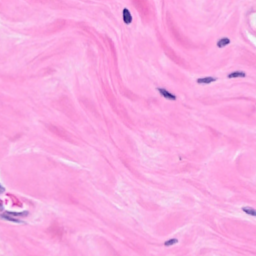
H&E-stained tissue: Breast